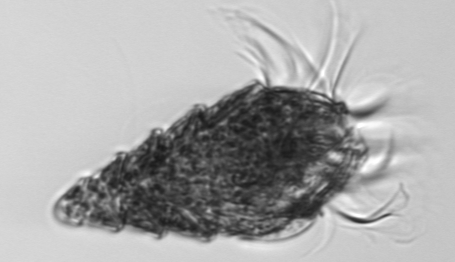
Label: Laboea_strobila